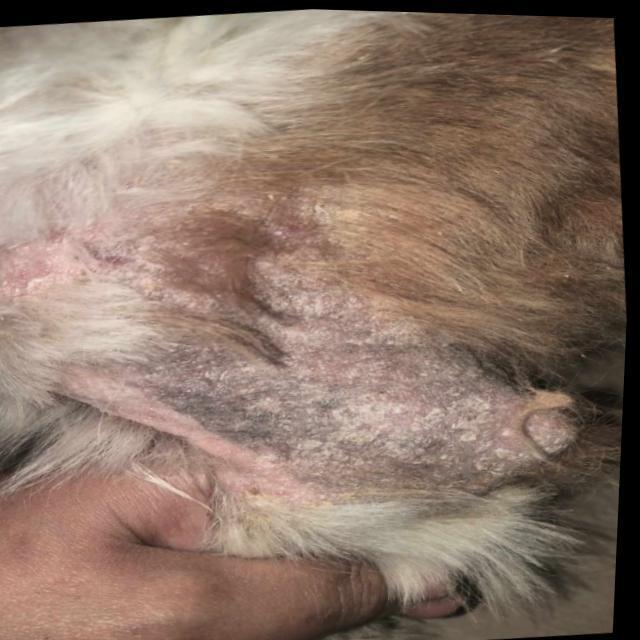
Canine demodicosis (Demodex mange) — caused by Demodex canis mites. Presents with alopecia, follicular papules, pustules, and comedones. Often localized on face and forelimbs.